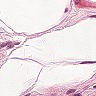
Metastatic tissue present: no